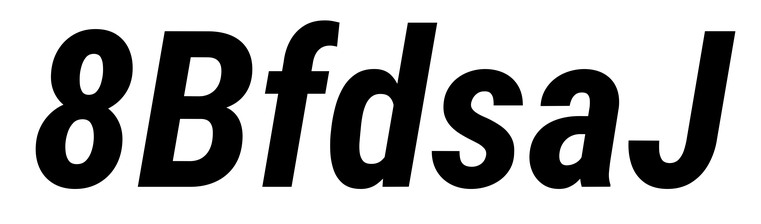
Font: Roboto-Italic_Condensed_Bold_Italic